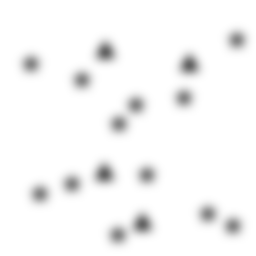
Squares: 0
Triangles: 4
Stars: 12
Total shapes: 16